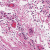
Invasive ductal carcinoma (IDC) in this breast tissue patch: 0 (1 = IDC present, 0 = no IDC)